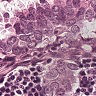
Metastatic tissue present: yes